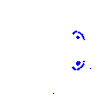
Particle: pion